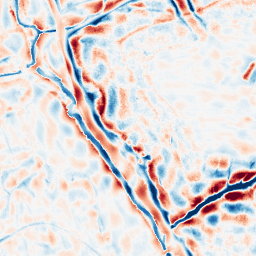
Category: wavelet
Decomposition family: wavelet_dwt
Decomposition parameters: wavelet: db8
level: 4
Upsampling method: quartic
Upsampling parameters: scale: 8
Upsampling scale: 8